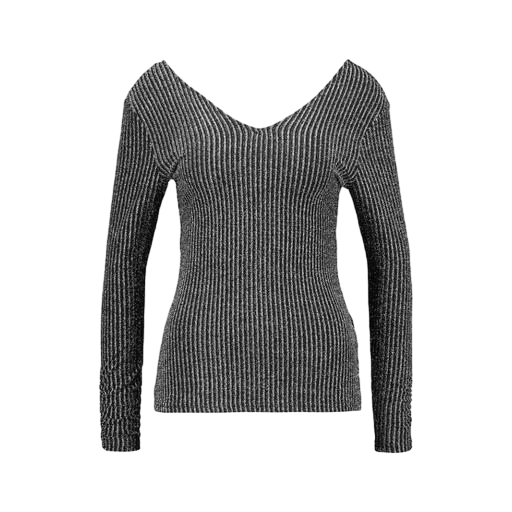
gray low-back ribbed jersey top, black v-neck top only macy, elegant black and gray top, white background